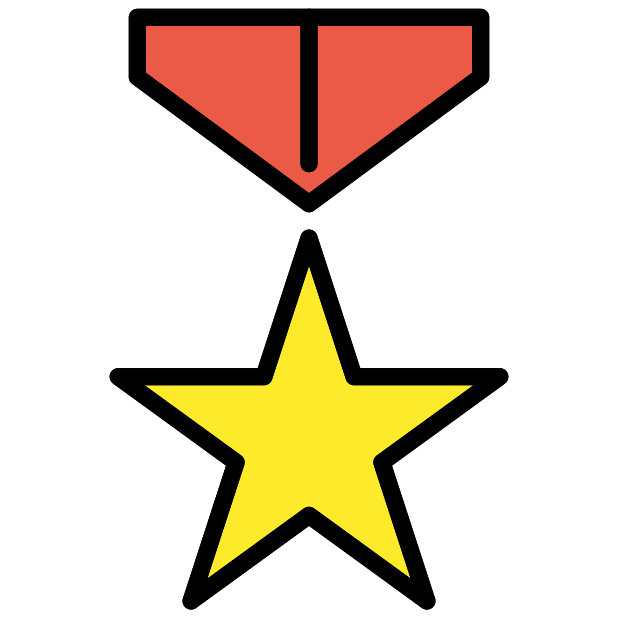
military medal